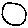
Label: circle